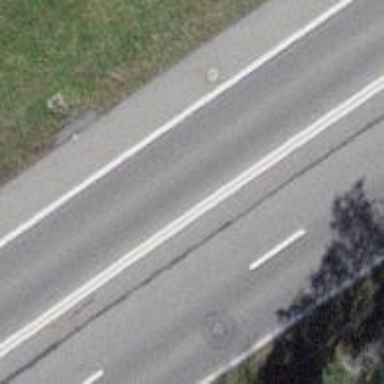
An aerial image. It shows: Secondary road.